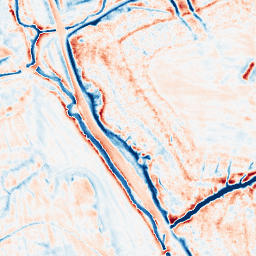
Category: edge_preserving
Decomposition family: guided
Decomposition parameters: radius: 4
eps: 0.01
Upsampling method: sinc_blackman
Upsampling parameters: scale: 4
kernel_size: 16
Upsampling scale: 4